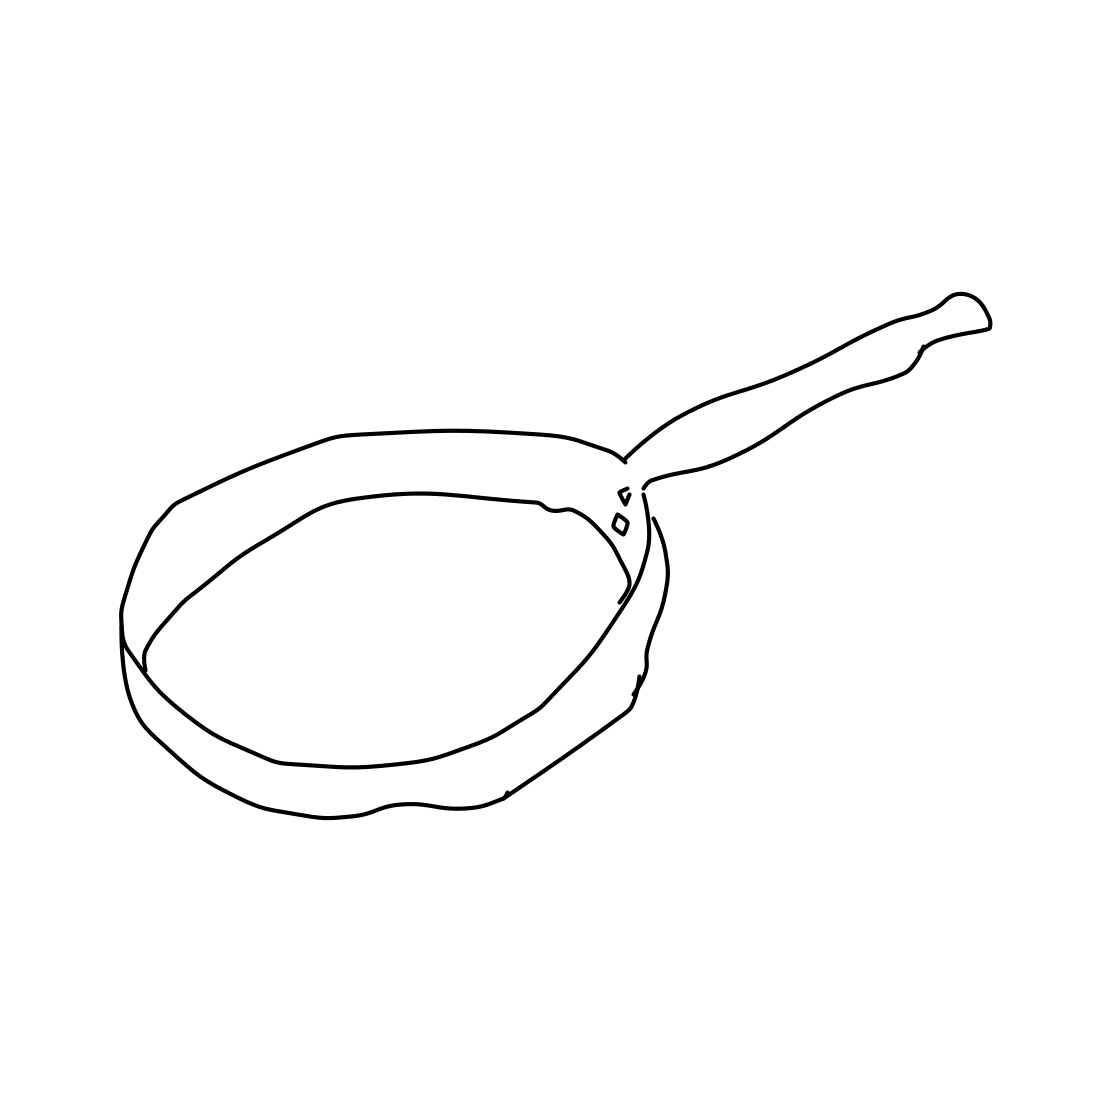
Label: frying-pan